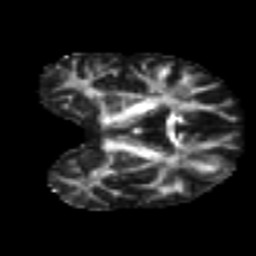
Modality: FA
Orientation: coronal
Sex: male
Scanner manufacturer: ge
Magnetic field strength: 3 T
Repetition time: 7 s
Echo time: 0.08 s